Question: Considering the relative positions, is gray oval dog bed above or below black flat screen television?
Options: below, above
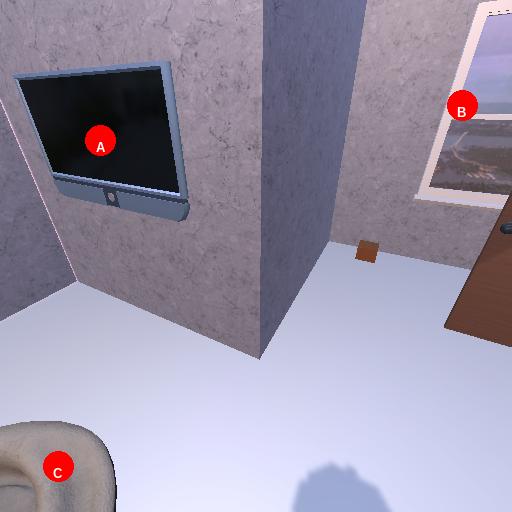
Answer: below